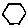
Label: hexagon